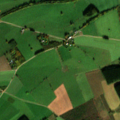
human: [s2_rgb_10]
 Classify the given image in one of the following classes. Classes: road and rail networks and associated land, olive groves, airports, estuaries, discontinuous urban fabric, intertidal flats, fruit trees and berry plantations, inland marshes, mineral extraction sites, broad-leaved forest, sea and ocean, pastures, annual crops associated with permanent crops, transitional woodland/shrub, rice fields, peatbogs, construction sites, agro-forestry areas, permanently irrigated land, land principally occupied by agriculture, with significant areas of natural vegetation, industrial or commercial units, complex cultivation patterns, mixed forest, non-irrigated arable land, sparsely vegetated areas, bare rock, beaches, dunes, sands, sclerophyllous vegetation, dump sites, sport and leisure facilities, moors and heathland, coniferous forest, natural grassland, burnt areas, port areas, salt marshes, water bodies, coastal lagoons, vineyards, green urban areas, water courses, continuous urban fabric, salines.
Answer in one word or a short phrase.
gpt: discontinuous urban fabric, pastures, complex cultivation patterns, land principally occupied by agriculture, with significant areas of natural vegetation, mixed forest